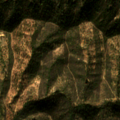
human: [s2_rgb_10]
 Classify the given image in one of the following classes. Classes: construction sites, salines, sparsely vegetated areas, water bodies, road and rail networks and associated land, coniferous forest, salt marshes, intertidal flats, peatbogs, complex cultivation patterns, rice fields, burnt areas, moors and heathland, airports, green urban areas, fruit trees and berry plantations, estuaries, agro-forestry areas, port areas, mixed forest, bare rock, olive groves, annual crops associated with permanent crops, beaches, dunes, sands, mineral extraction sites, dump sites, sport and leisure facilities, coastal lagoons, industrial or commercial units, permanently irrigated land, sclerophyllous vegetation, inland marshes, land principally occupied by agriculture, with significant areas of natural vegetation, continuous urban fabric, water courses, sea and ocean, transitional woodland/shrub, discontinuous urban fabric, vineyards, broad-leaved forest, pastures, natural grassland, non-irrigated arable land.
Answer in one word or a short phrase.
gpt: broad-leaved forest